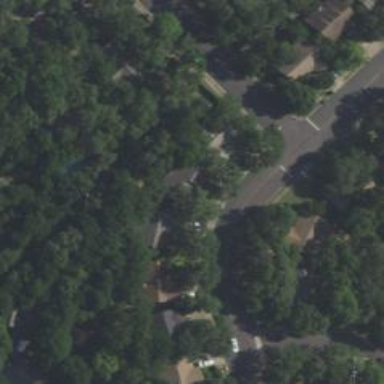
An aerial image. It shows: Neighborhood.